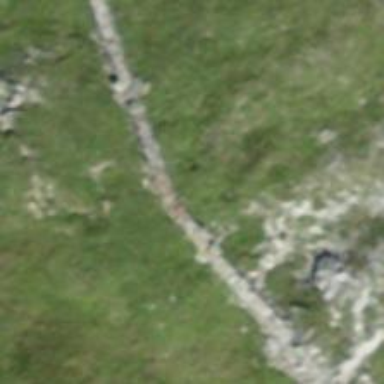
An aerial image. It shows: Wall barrier.